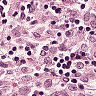
Metastatic tissue present: no